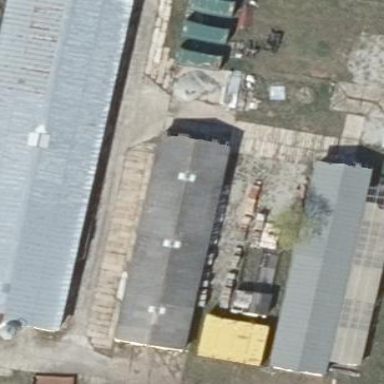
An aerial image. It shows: Farmyard area.